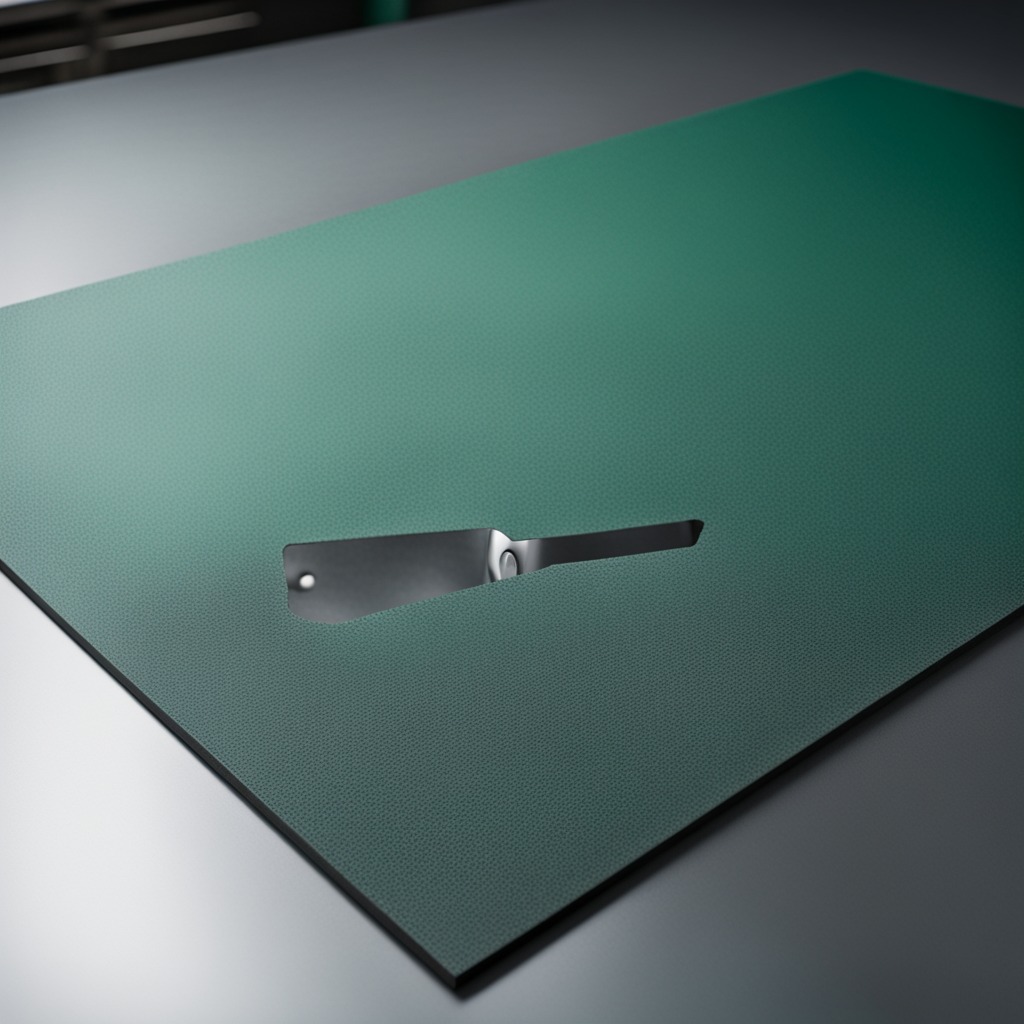
A metal saw lies on a clean granite tabletop covered with a green rubber mat inside a workshop under bright overhead lighting crisp shadows high clarity worn but beneath the mat